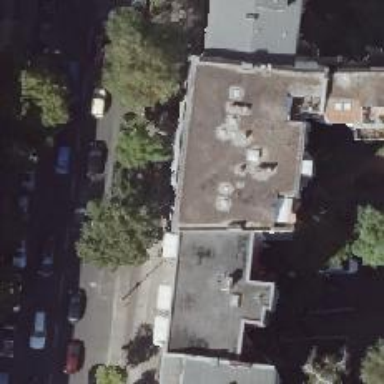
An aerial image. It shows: Beauty shop.